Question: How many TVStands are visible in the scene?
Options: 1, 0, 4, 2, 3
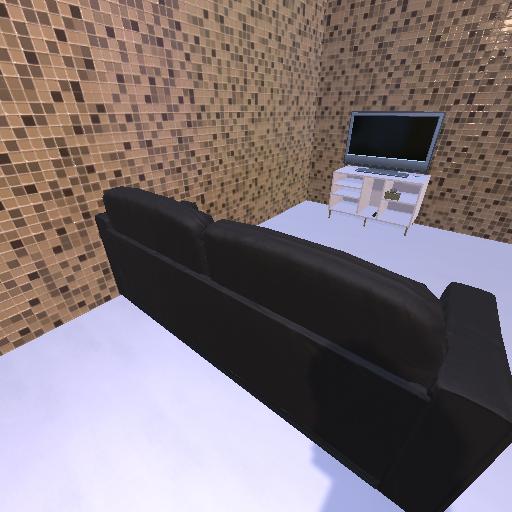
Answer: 1